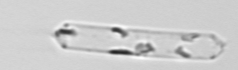
Label: Cerataulina_pelagica